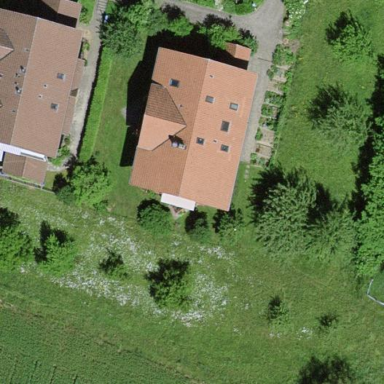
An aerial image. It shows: Residential building.